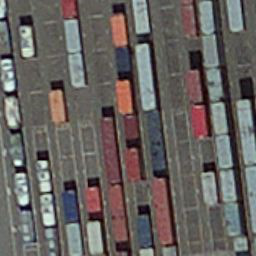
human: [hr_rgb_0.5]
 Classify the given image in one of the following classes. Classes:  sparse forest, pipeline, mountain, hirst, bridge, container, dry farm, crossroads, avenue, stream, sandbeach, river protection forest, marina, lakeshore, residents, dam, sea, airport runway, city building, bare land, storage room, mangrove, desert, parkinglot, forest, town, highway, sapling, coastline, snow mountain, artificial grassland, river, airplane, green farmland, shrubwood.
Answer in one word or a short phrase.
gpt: container